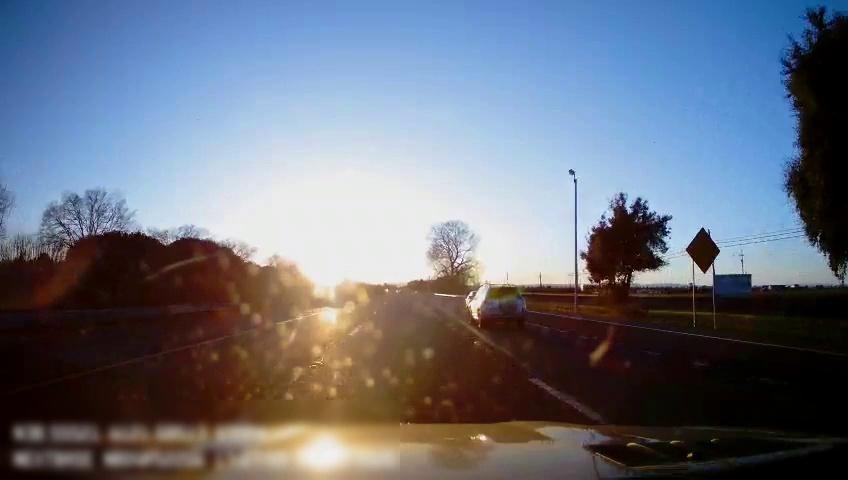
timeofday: Day
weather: Sunny
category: Drivable Space
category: Vehicles | Car
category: Vehicles | SUV
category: Lanes | Alternate Lane
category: Lanes | Current Lane
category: Lanes | Current Lane
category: Lanes | Alternate Lane
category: Lanes | Alternate Lane
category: Traffic | Signs
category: Traffic | Signs